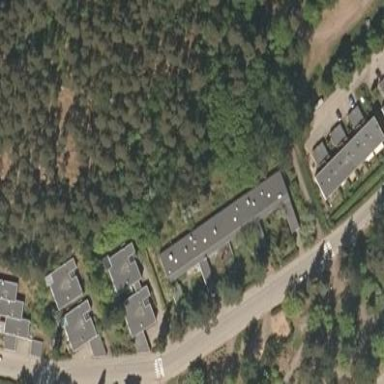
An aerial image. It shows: Flat roof terrace building.